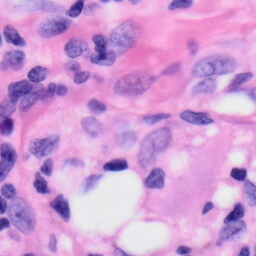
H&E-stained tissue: Skin